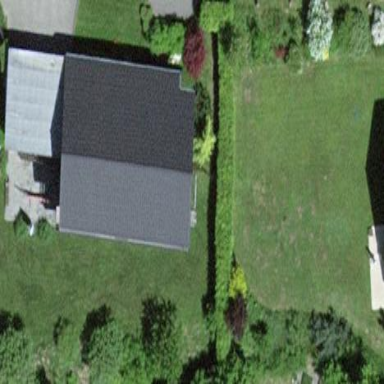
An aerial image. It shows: Simple house.